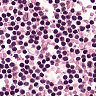
Metastatic tissue present: no